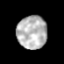
Tissue: prostate
Cell type: Epithelial cells
Senescence score: 0.2442
Nuclear area (px): 977
Mean DAPI intensity: 180.726